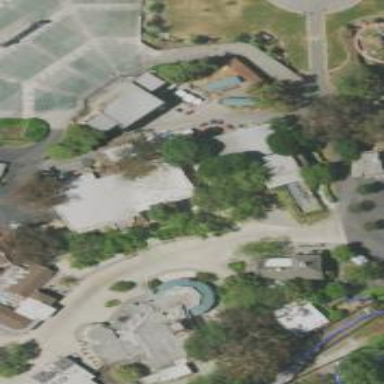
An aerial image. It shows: Tourist attraction featuring bumper cars.